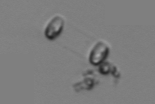
Label: Skeletonema